Aerial crown-view tile of a tropical tree (Barro Colorado Island, Panama), acquired 20240918:
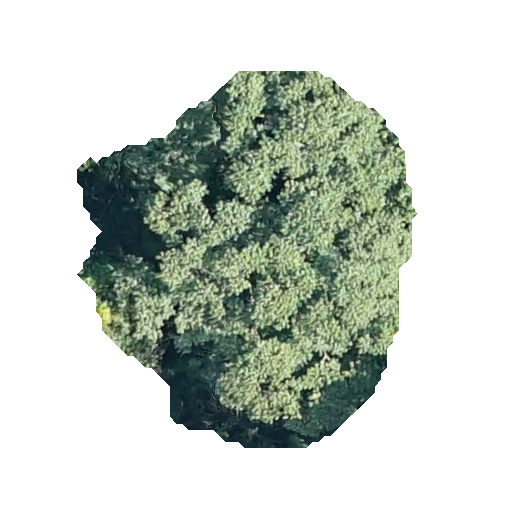
Species: Luehea seemannii
GBIF accepted scientific name: Luehea seemannii
Crown area: 146.126 m²